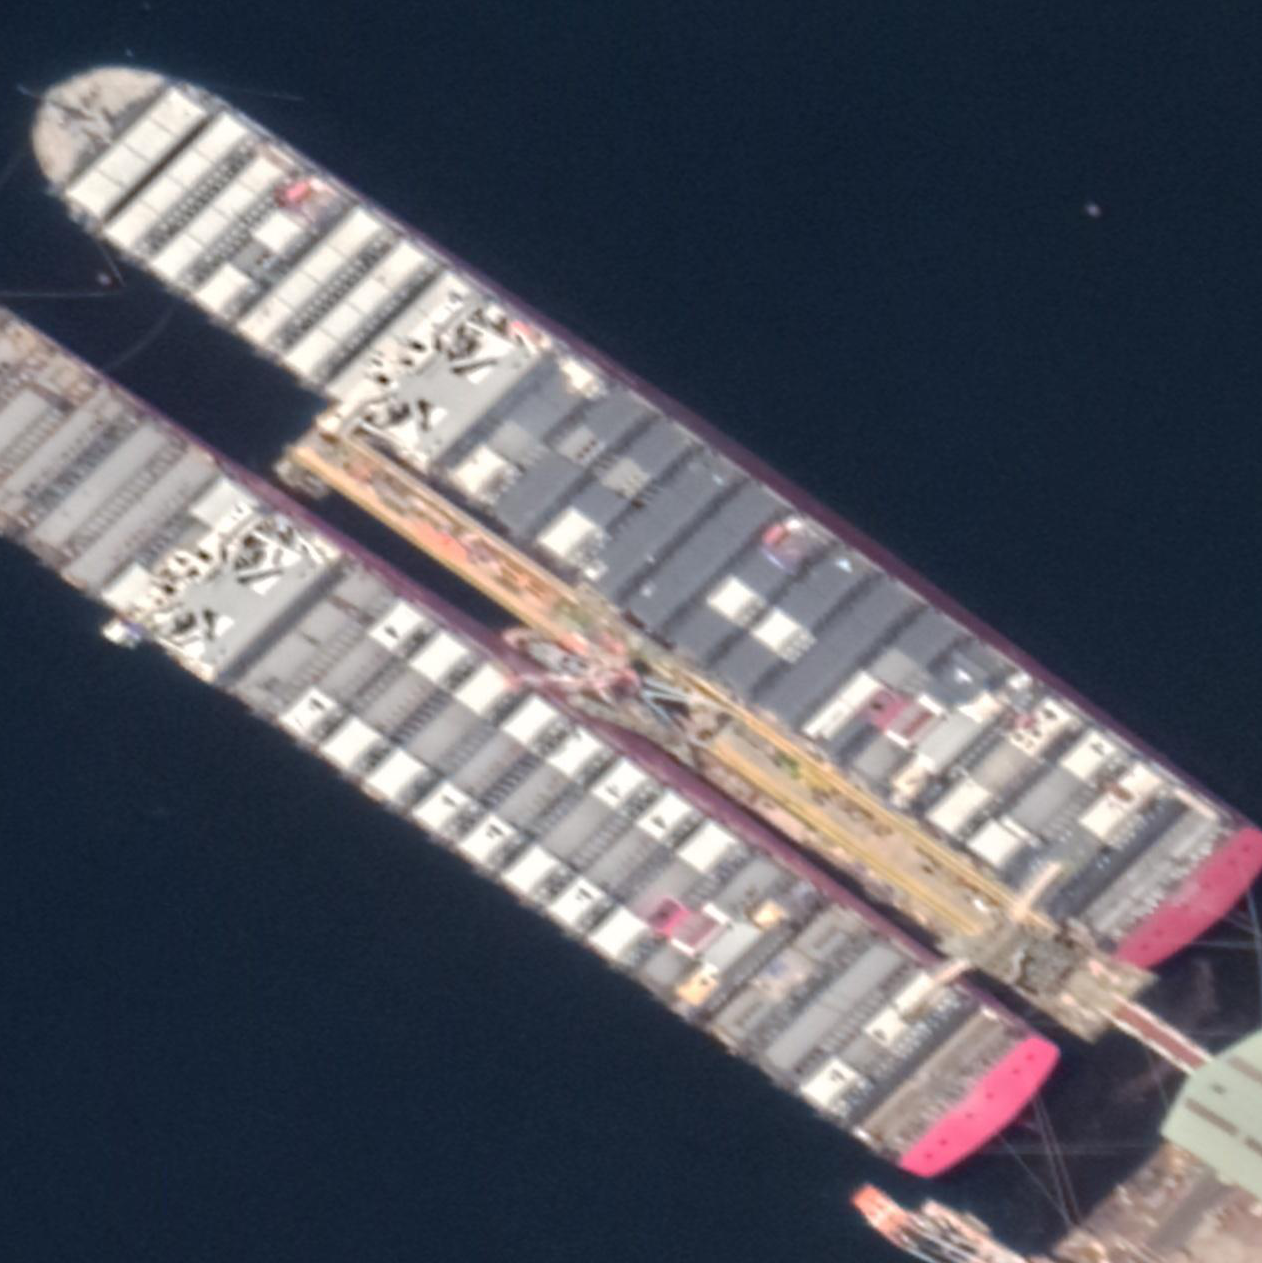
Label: Cargo_ship